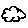
Label: cloud